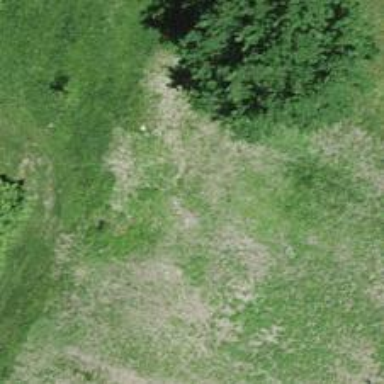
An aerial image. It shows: Single tag "natural: tree."